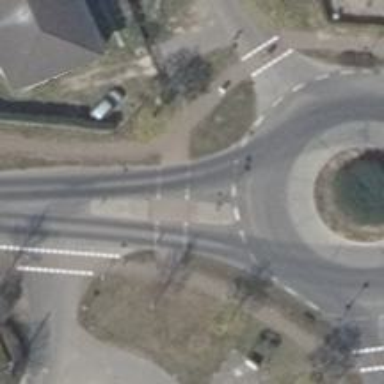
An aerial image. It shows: Road with "give way" sign.